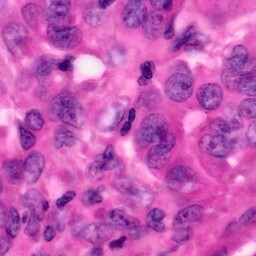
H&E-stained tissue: Pancreatic